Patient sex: M
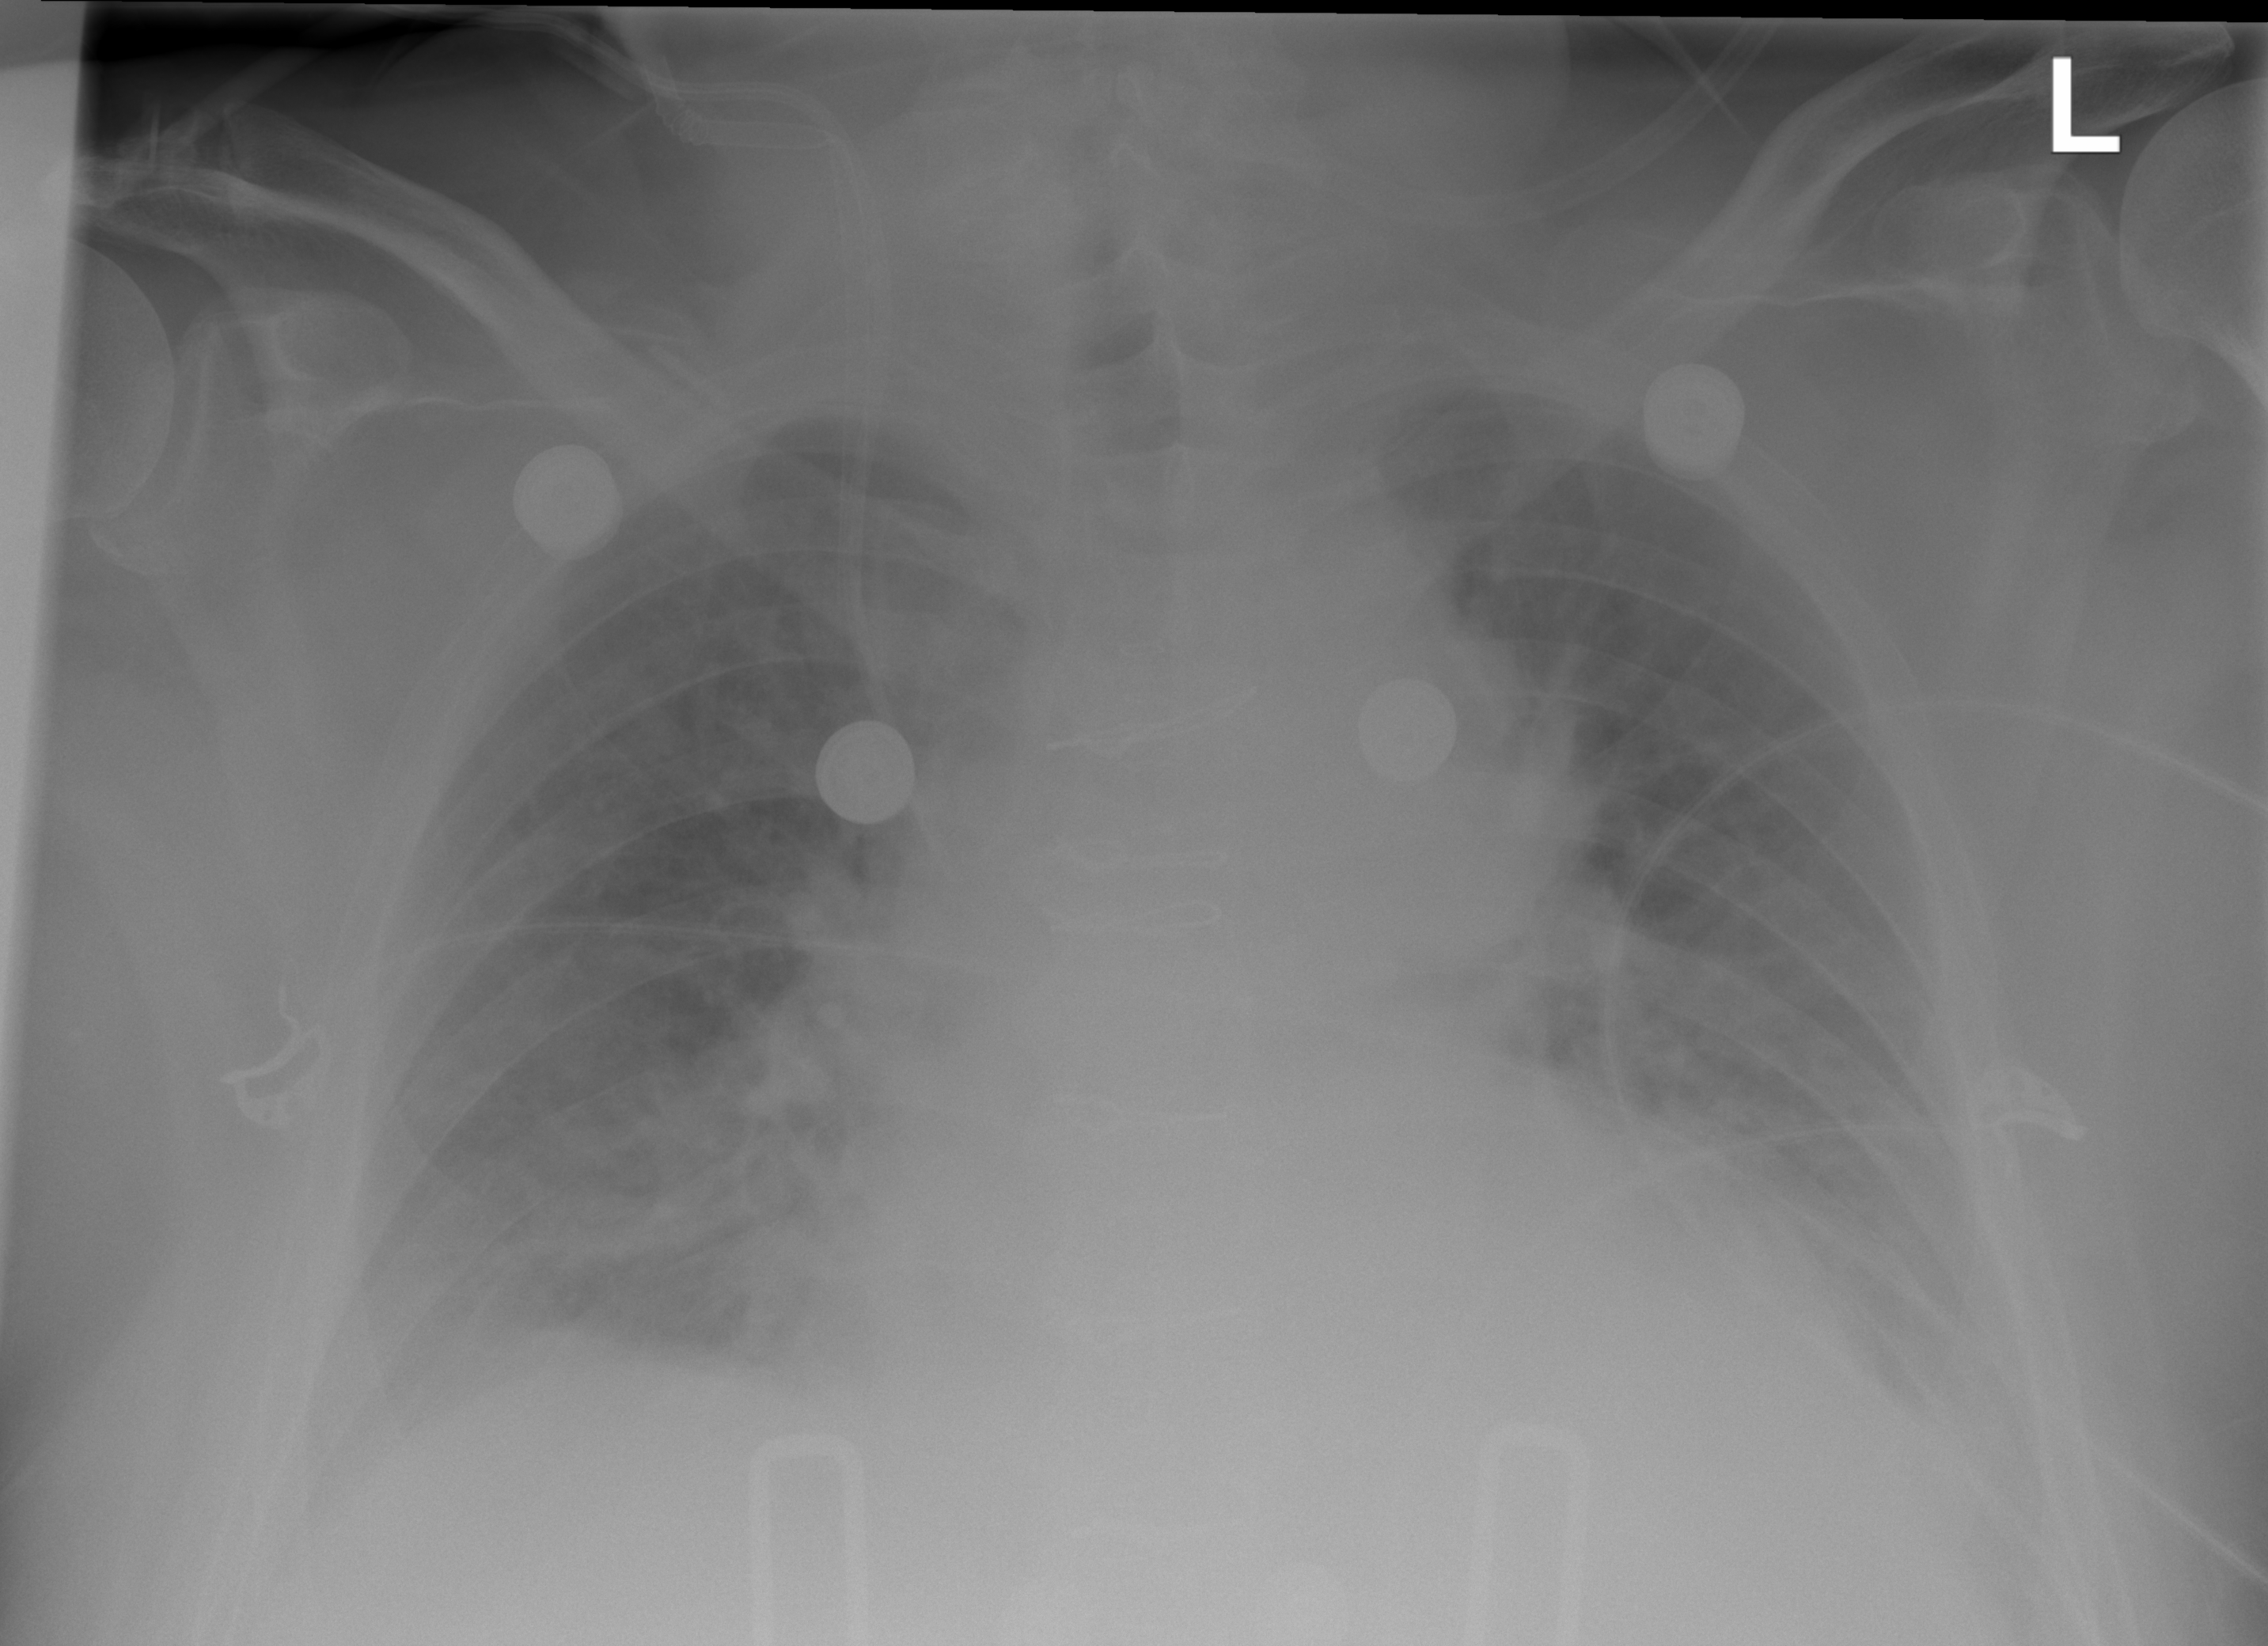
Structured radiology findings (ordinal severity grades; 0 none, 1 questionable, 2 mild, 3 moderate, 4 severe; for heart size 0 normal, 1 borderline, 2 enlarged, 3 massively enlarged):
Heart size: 2
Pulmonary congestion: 2
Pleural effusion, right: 1
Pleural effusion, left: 2
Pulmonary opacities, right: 2
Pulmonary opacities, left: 2
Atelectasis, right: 2
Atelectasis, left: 2